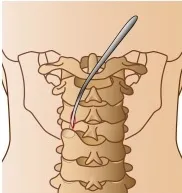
C) Fluoroscopic image after percutaneous reduction with an elevator.
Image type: radiology (x_ray)